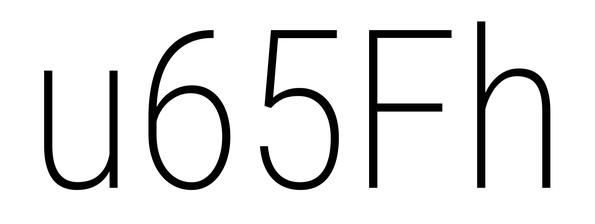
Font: Roboto_Condensed_ExtraLight